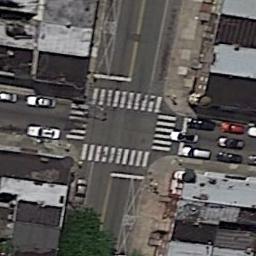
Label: intersection